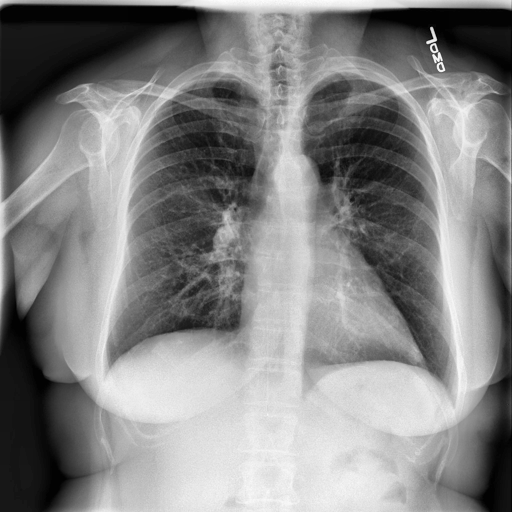
Finding: NORMAL